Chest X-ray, PA view. Patient: 58 years old, sex M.
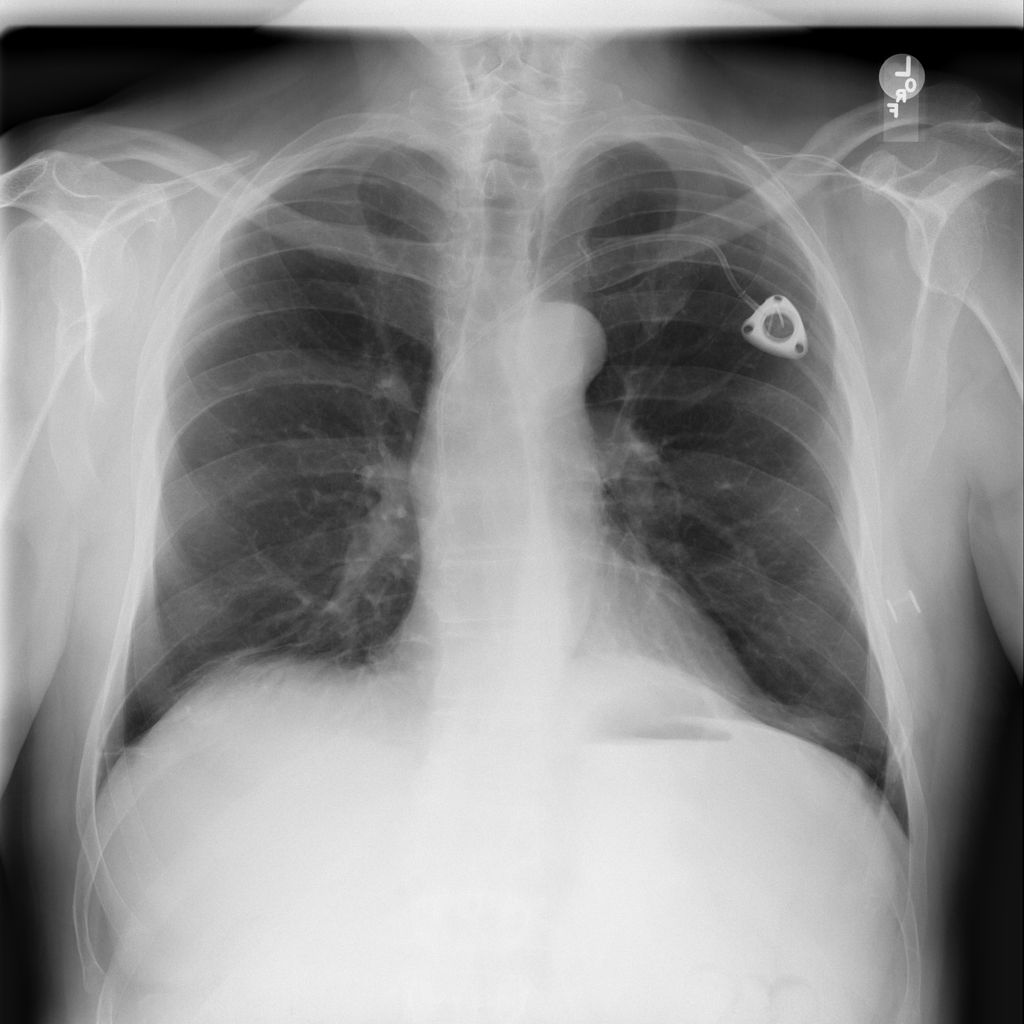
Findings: Atelectasis